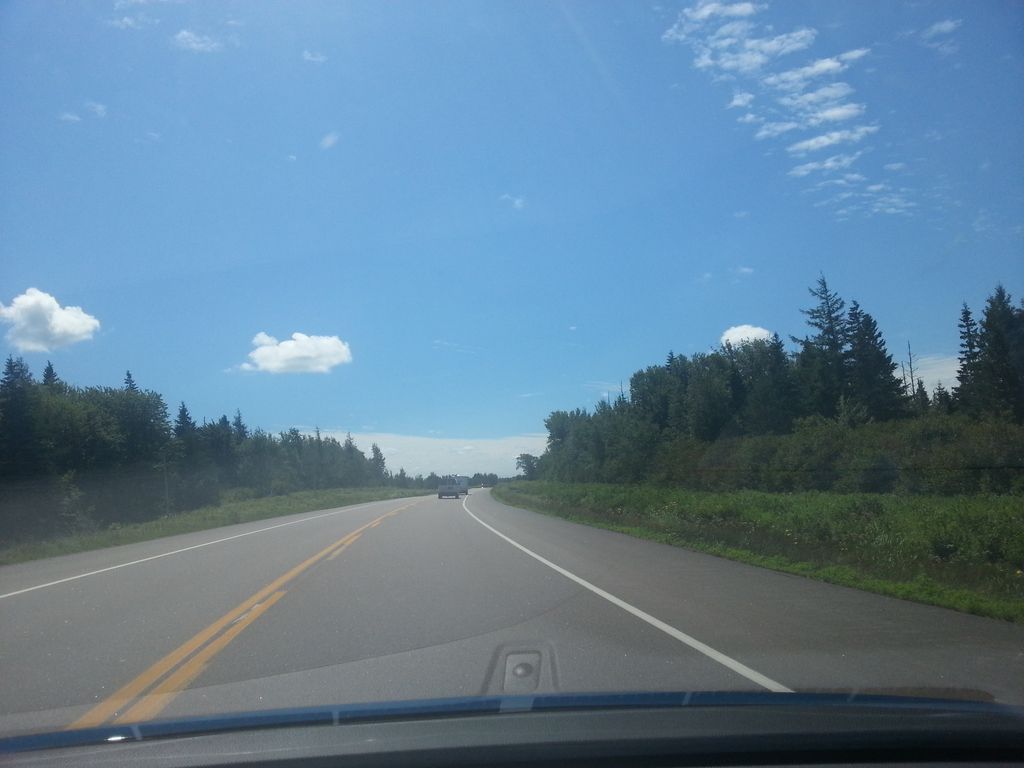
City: charlottetown